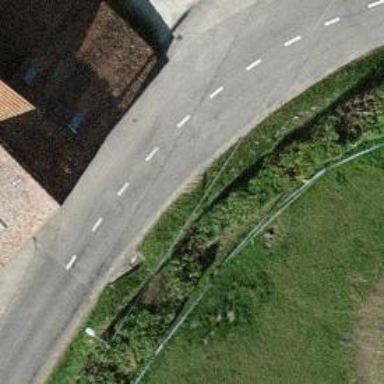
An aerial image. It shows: Hedge acting as barrier.